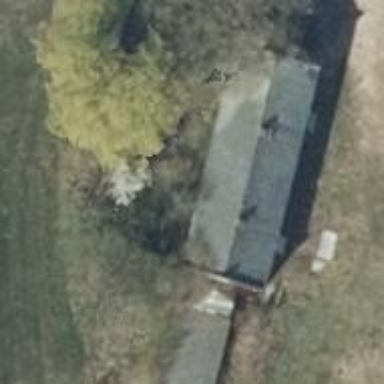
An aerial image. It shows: Farm auxiliary building.